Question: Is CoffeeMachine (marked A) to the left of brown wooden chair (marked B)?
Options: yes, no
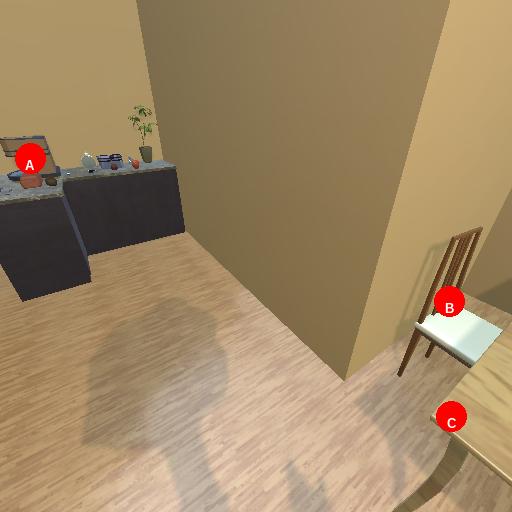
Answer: yes